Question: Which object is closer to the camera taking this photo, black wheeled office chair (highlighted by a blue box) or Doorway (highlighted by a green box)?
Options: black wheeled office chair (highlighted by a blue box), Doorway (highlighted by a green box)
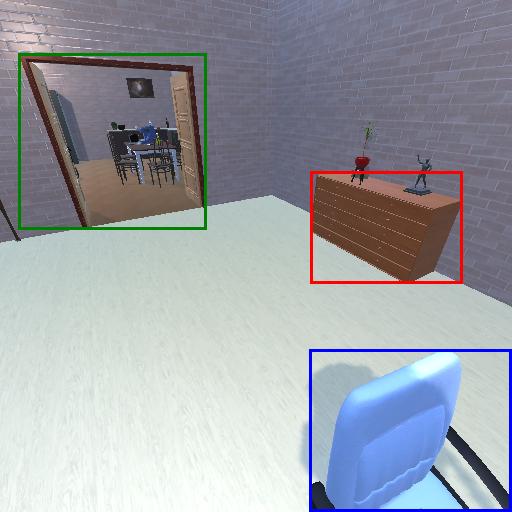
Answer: black wheeled office chair (highlighted by a blue box)